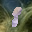
Label: 8